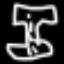
Label: hourglass